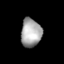
Tissue: skin
Cell type: T cells
Senescence score: 0.716
Nuclear area (px): 573
Mean DAPI intensity: 165.661